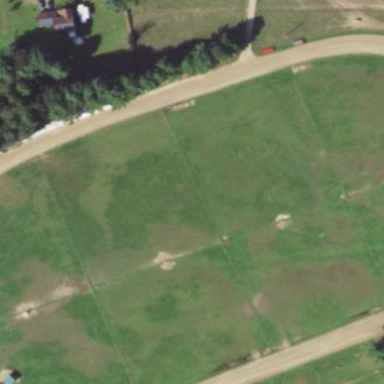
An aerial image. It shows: Horse racing track for leisure and sports.